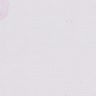
Metastatic tissue present: no